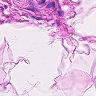
Metastatic tissue present: no